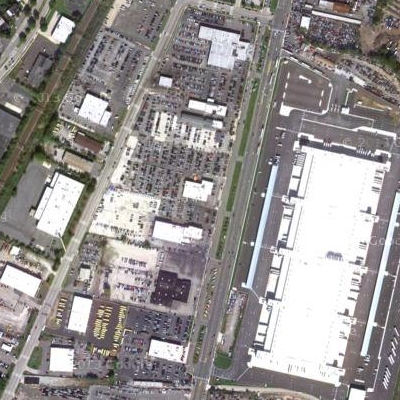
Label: gParking